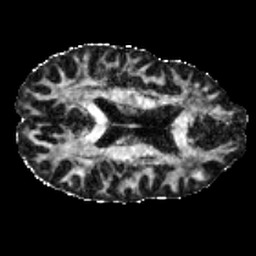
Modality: FA
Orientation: axial
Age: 46
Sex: male
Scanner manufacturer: ge
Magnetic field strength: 3 T
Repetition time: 3.335 s
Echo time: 0.0868 s